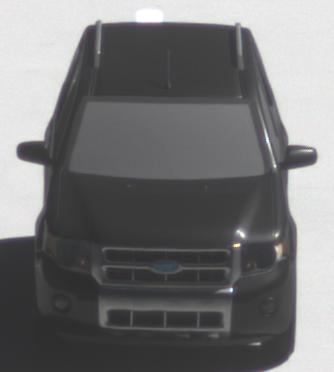
Make: Ford
Model: Escape Hybrid
Detailed model: -
Model produced from: 2004
Model produced until: 2012
Doors: 5
Color: black
Road condition: dry road
Daytime: midday
Contrast: high contrast